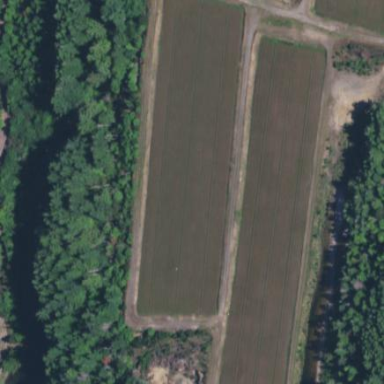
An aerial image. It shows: Farmland with cranberries as the main crop.